Question: I have an instance of Weblogic 10.3.5 running with a bunch of apps.
For some reason, the deployments page in the Admin console stopped showing the health (status) of the deployed apps (usually a green check icon). Just looks weird. Any ideas on how I can bring that back?

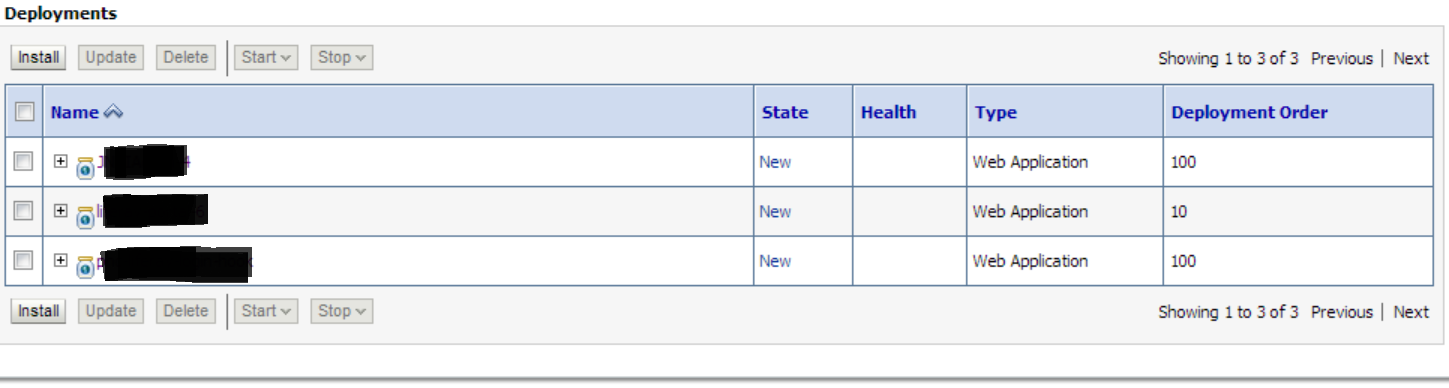
Answer: The apps are not running, possibly because their target machine isn't currently up. Find out what managed server they are targeted to and make sure it's running. If you want them to run on the Admin Server, you can change their targets via configuration.